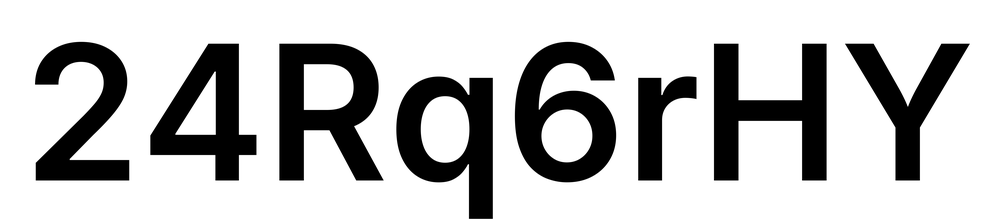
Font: Inter_SemiBold